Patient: sex F, age 31
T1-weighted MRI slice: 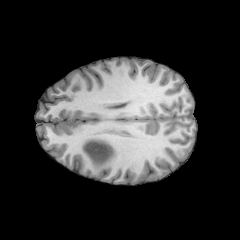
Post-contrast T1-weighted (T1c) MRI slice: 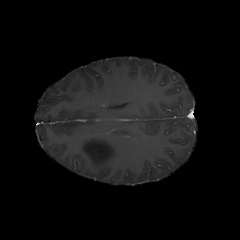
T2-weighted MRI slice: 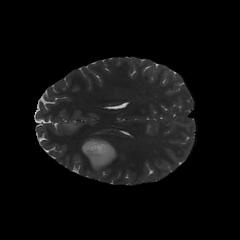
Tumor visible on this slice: yes
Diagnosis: Astrocytoma, IDH-mutant
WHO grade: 2